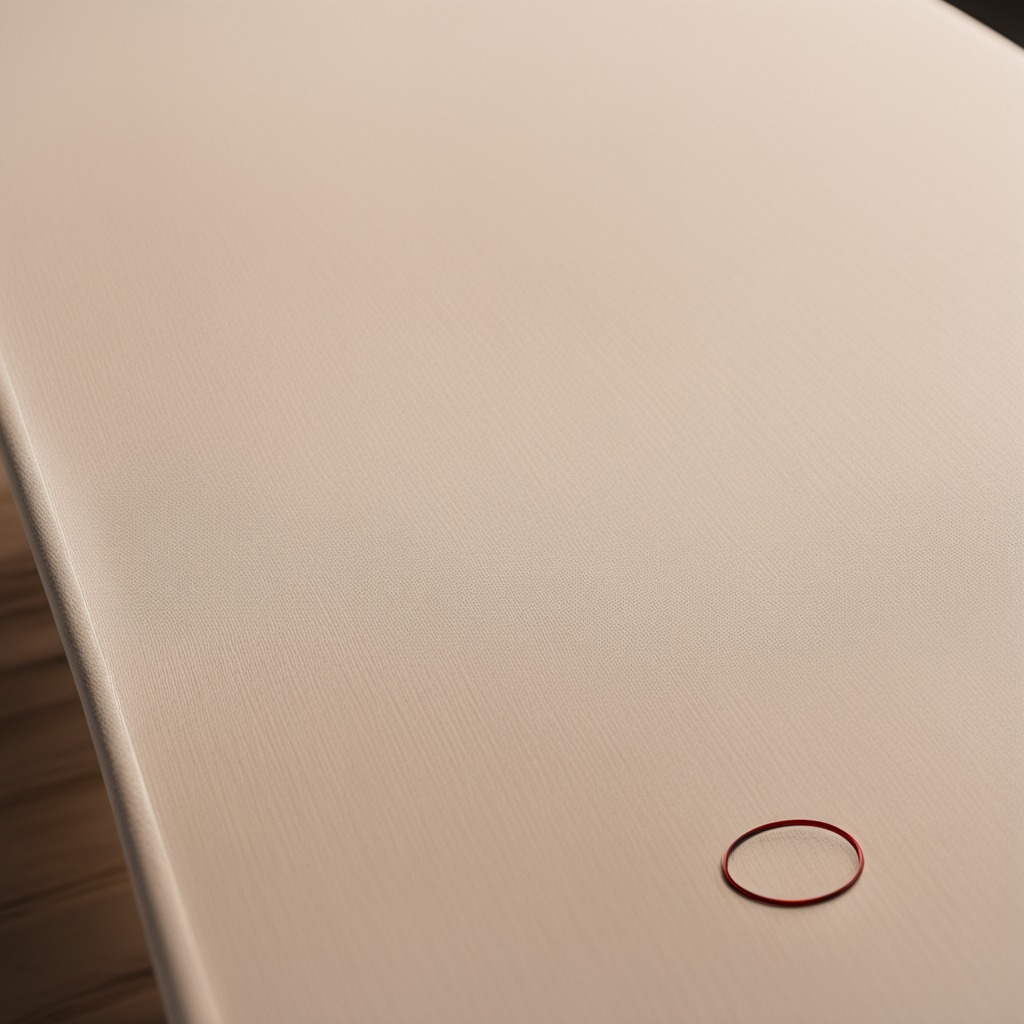
A rubber O-ring lying on a wooden table in an outdoor workshop during daytime bright natural light soft shadows worn but beneath the cloth